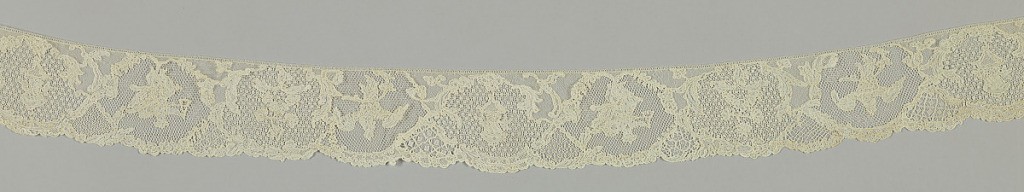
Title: Border
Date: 1700–1750
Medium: linen Technique: needle lace, 6-sided reworked grounds
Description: Border with medallions containing alternating motifs of a man in Chinese dress, a bird, floral spray and an urn.